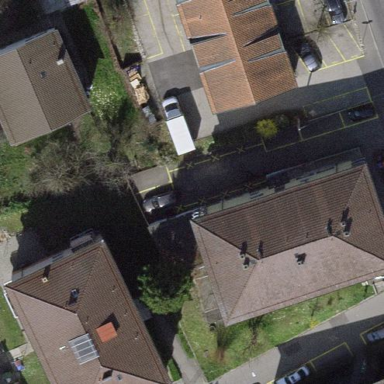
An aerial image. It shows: Hipped-roof building with apartments.